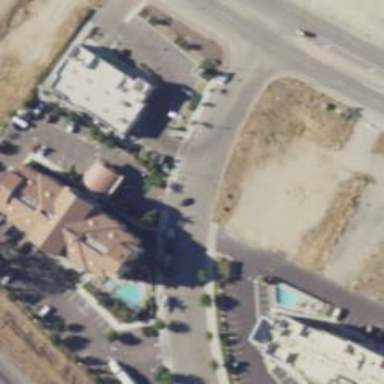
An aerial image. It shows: Hotel building.